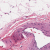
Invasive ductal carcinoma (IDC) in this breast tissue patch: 0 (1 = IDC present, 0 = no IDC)